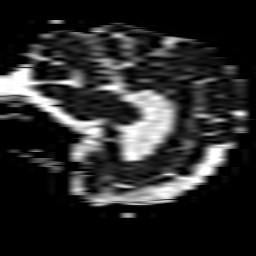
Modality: ADC
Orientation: sagittal
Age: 73
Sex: female
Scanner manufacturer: philips
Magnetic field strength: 3 T
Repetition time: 3.961 s
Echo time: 0.06134 s